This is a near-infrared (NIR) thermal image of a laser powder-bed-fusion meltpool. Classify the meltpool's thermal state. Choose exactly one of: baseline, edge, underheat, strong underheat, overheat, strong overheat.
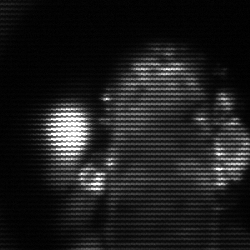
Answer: strong underheat